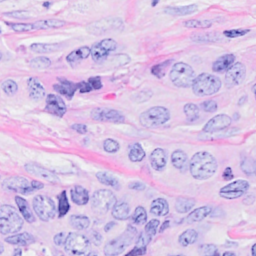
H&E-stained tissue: Breast